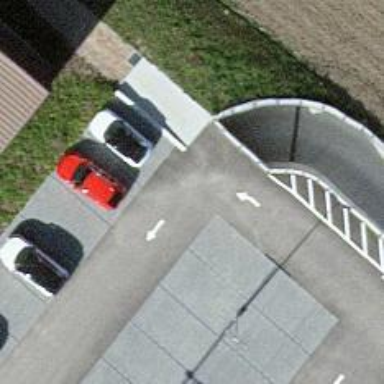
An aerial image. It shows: Parking entrance.